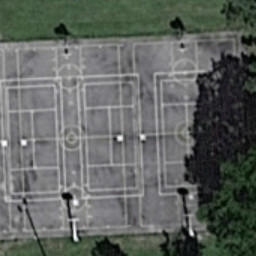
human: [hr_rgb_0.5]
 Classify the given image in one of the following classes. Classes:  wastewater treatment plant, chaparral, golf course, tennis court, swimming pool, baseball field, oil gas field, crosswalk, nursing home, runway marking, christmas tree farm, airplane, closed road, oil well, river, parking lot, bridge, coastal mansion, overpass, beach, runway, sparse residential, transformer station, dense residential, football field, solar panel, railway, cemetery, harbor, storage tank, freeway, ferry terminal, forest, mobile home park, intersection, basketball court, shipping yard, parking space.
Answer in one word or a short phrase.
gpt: basketball court